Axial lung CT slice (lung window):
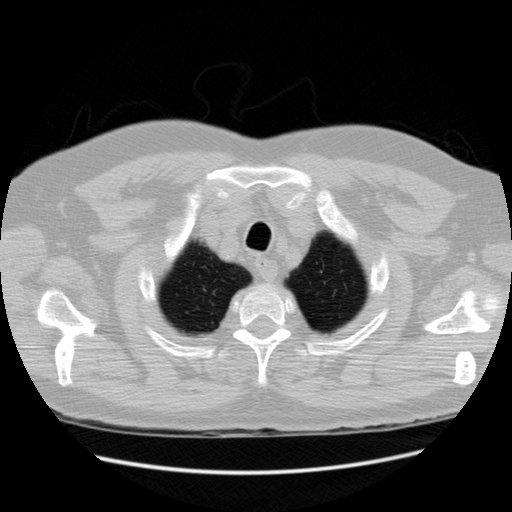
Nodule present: no